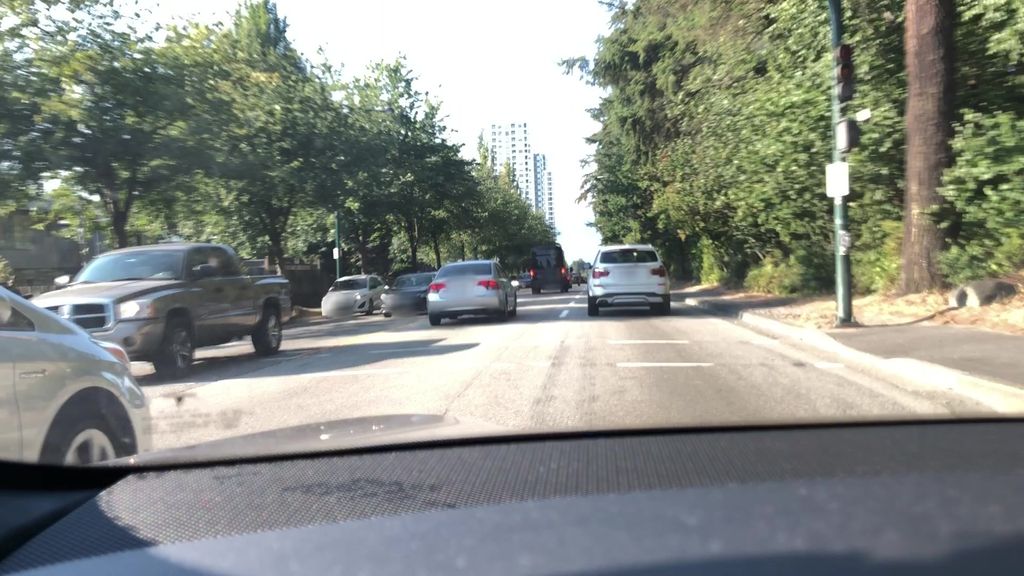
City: vancouver